Interaction volume radius: 5 \u00c5
Interaction volume height: 50 \u00c5
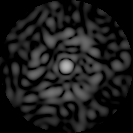
Disorder parameter: 0.8576